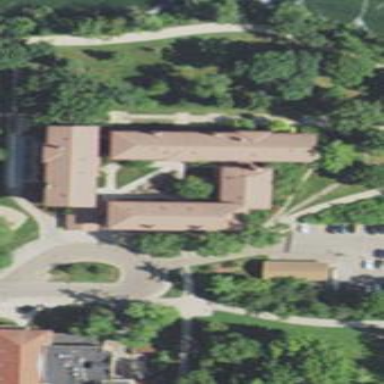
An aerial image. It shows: Dormitory building.